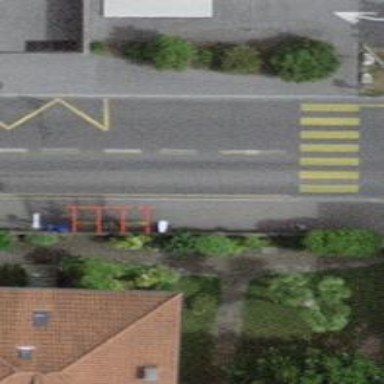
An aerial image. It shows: Bus stop with sheltered platform for public transport.